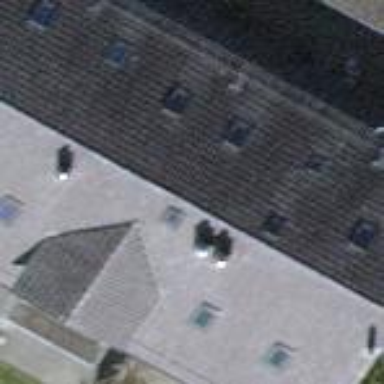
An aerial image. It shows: Gabled roof house.